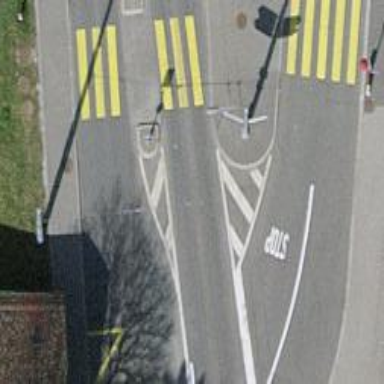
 there is sidewalk with trolley wires above. The road also has lane markings."